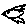
Label: bird